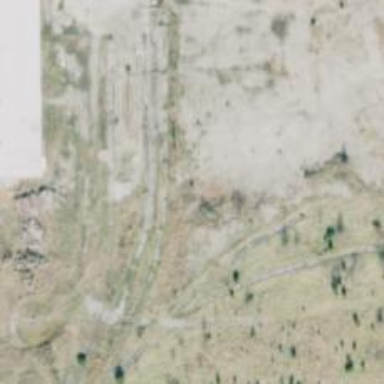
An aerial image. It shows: Disused railway spur line.